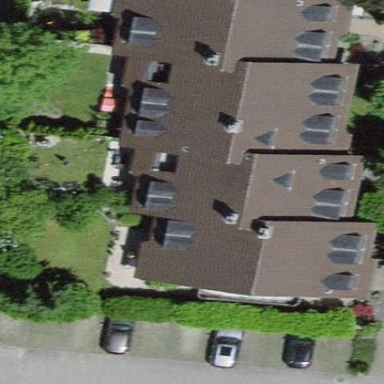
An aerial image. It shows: Terrace-style building with gabled roof.